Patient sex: F
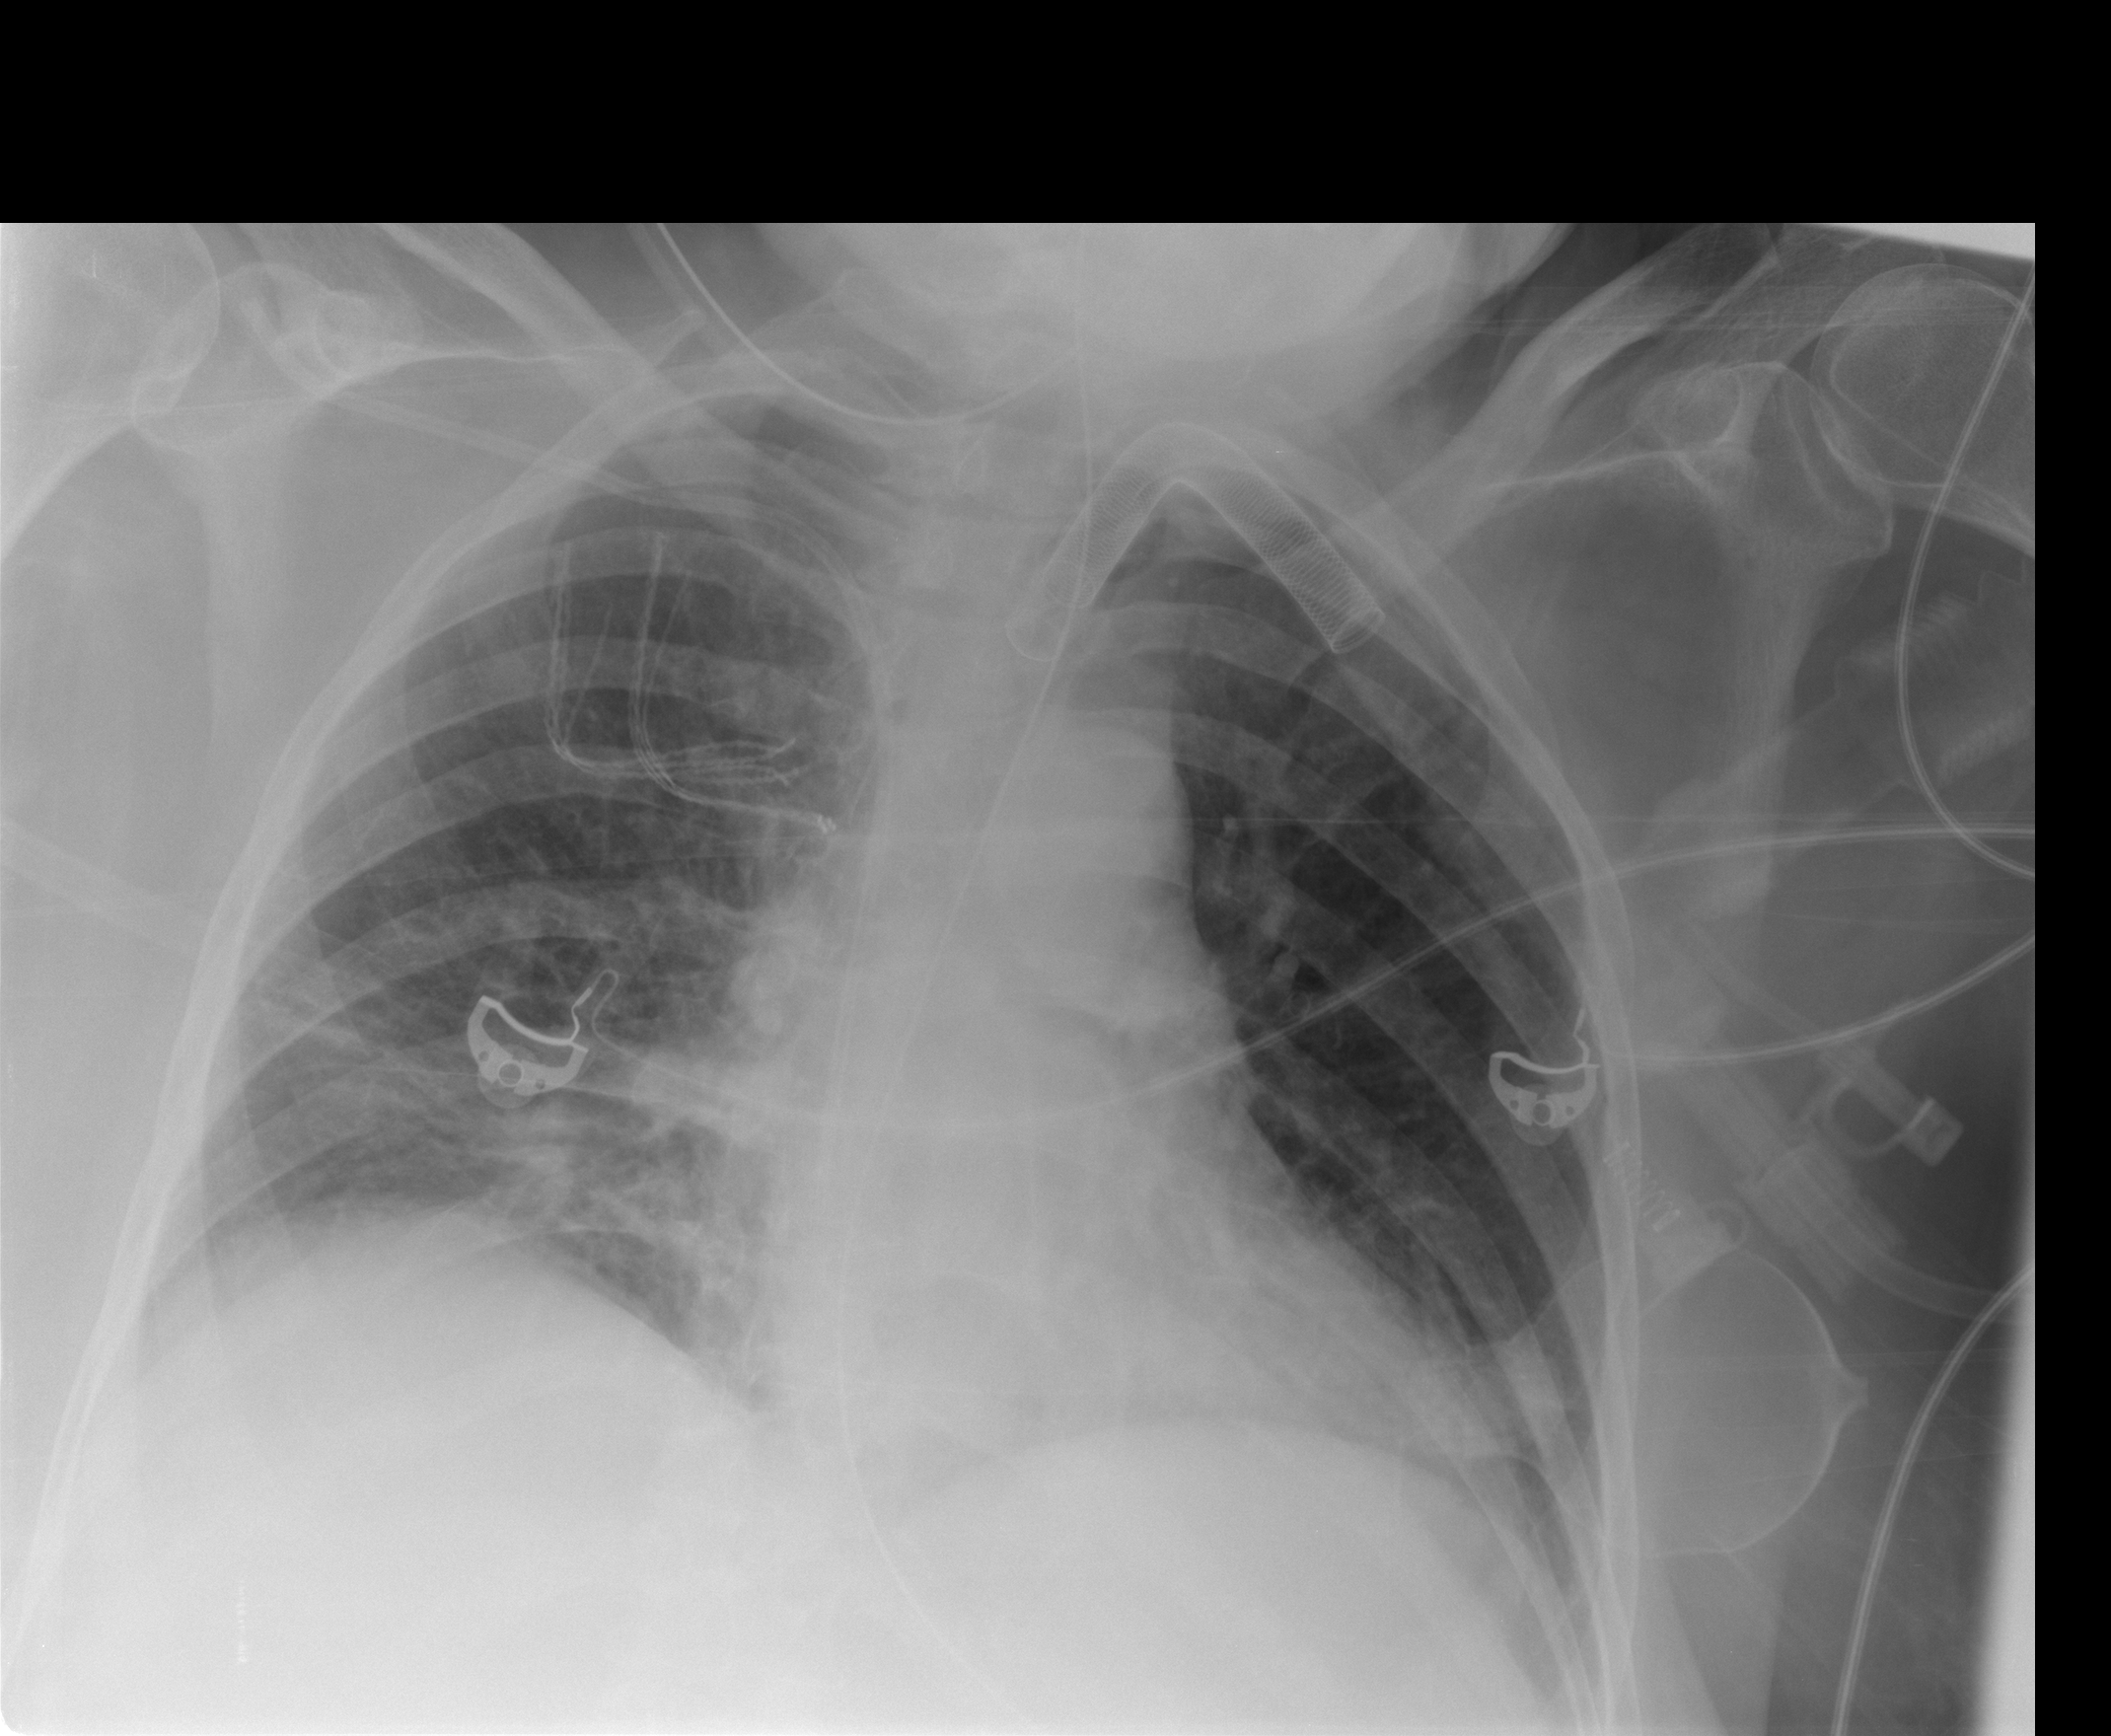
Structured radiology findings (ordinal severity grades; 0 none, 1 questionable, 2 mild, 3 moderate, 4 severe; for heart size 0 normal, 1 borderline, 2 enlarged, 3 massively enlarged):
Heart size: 0
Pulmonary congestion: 0
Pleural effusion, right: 2
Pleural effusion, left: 0
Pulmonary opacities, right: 3
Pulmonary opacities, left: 1
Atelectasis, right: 2
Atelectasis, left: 0